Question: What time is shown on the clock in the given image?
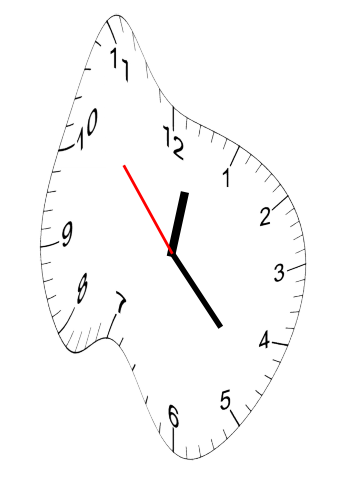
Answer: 12:22:53